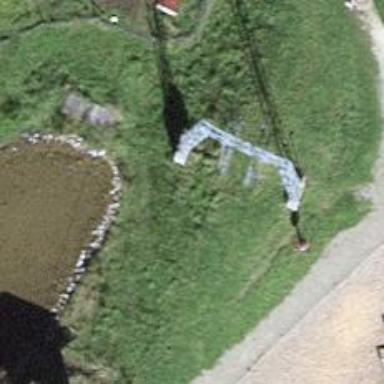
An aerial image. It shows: Pylon for aerialway.